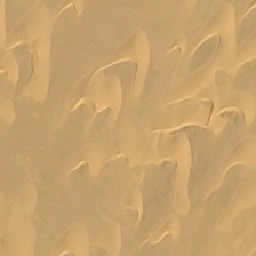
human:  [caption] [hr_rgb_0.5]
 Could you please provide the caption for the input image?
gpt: This area is vast and dry desert.

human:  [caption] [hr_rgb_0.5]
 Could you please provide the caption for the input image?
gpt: There is only a little sand in the desert.

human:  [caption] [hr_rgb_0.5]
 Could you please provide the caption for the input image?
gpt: This area is a vast arid desert.

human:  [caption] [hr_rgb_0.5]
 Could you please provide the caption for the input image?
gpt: There is little sand in the desert.

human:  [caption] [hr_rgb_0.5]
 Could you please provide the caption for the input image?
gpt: This area is a vast and arid desert.